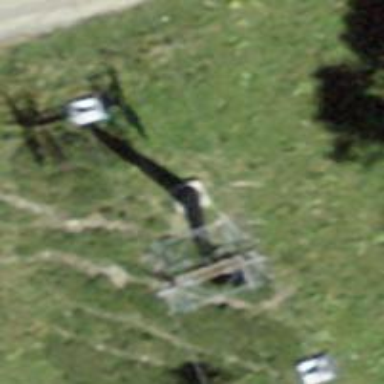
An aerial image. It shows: Pylon used for aerialway.